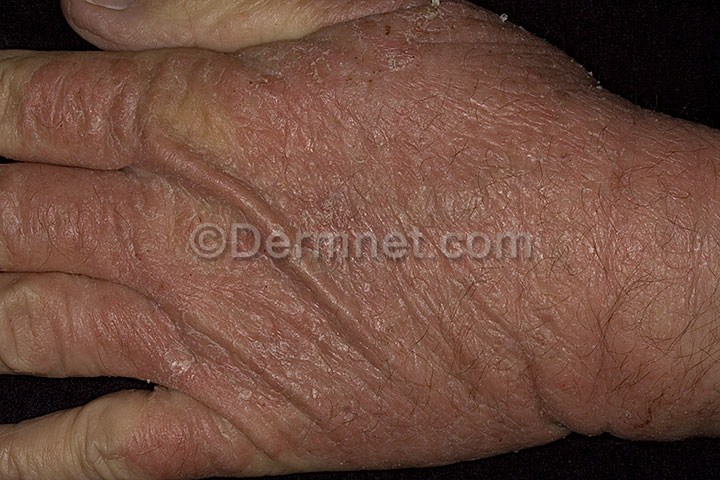
Disease: Eczema Photos